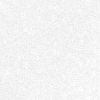
Atmospheric dust classification: dusty